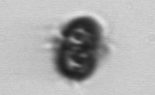
Label: Mesodinium